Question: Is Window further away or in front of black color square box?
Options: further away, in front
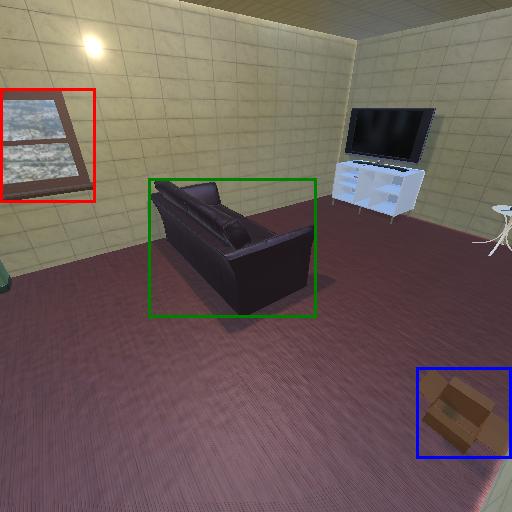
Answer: further away